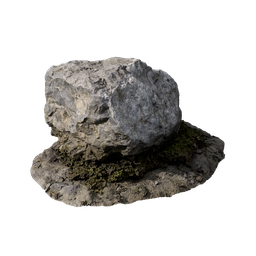
Label: nature